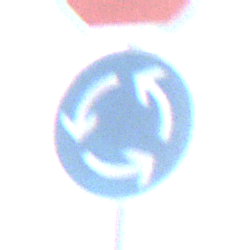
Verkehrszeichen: Kreisverkehr
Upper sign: Stop
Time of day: SunriseSunset
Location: Outdoor (Nature)
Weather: PartlyCloudy
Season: NotSpecified
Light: Natural